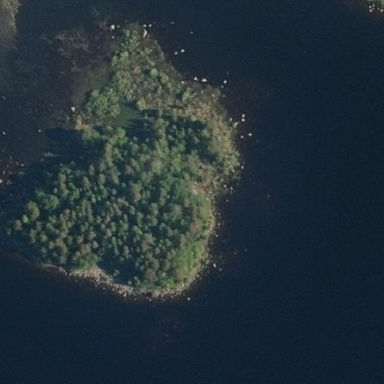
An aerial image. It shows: Islet.